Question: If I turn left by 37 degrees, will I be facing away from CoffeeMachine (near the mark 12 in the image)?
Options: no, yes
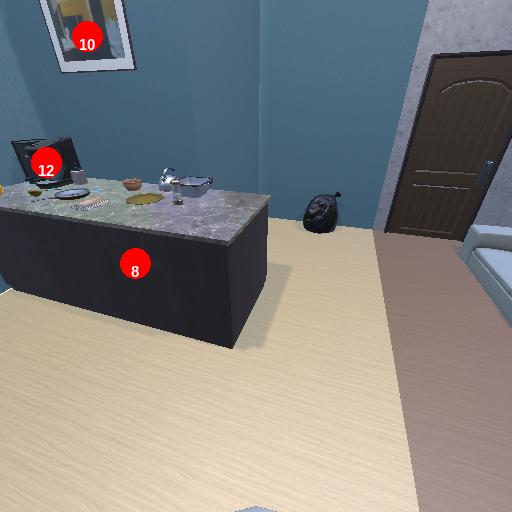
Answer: no